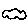
Label: cloud